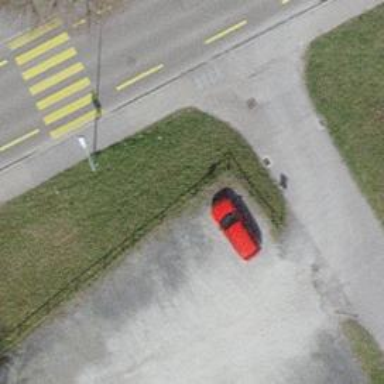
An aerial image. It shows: Car-sharing service available at this location.